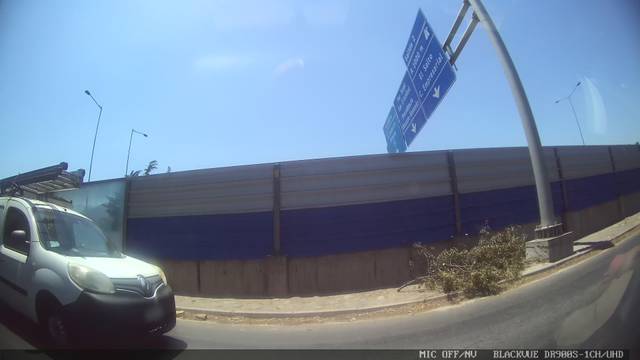
Region: Chile
Coordinates: -33.385, -70.638